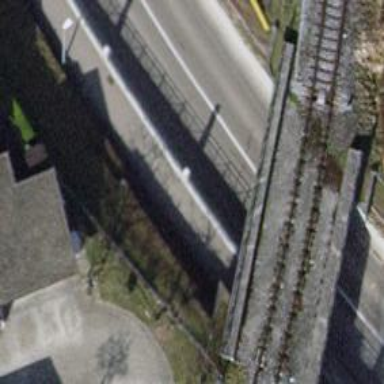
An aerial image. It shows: Concrete retaining wall.